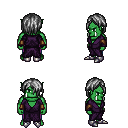
a pixel art fantasy rpg character, male body template, orc, green skin, purple robe, magenta pants, gray bangs hairstyle, leather bracers, metal boots, four views (front, back, left, right), 2x2 character sprite sheet, small pixel art, hard edges, no anti-aliasing